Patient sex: M
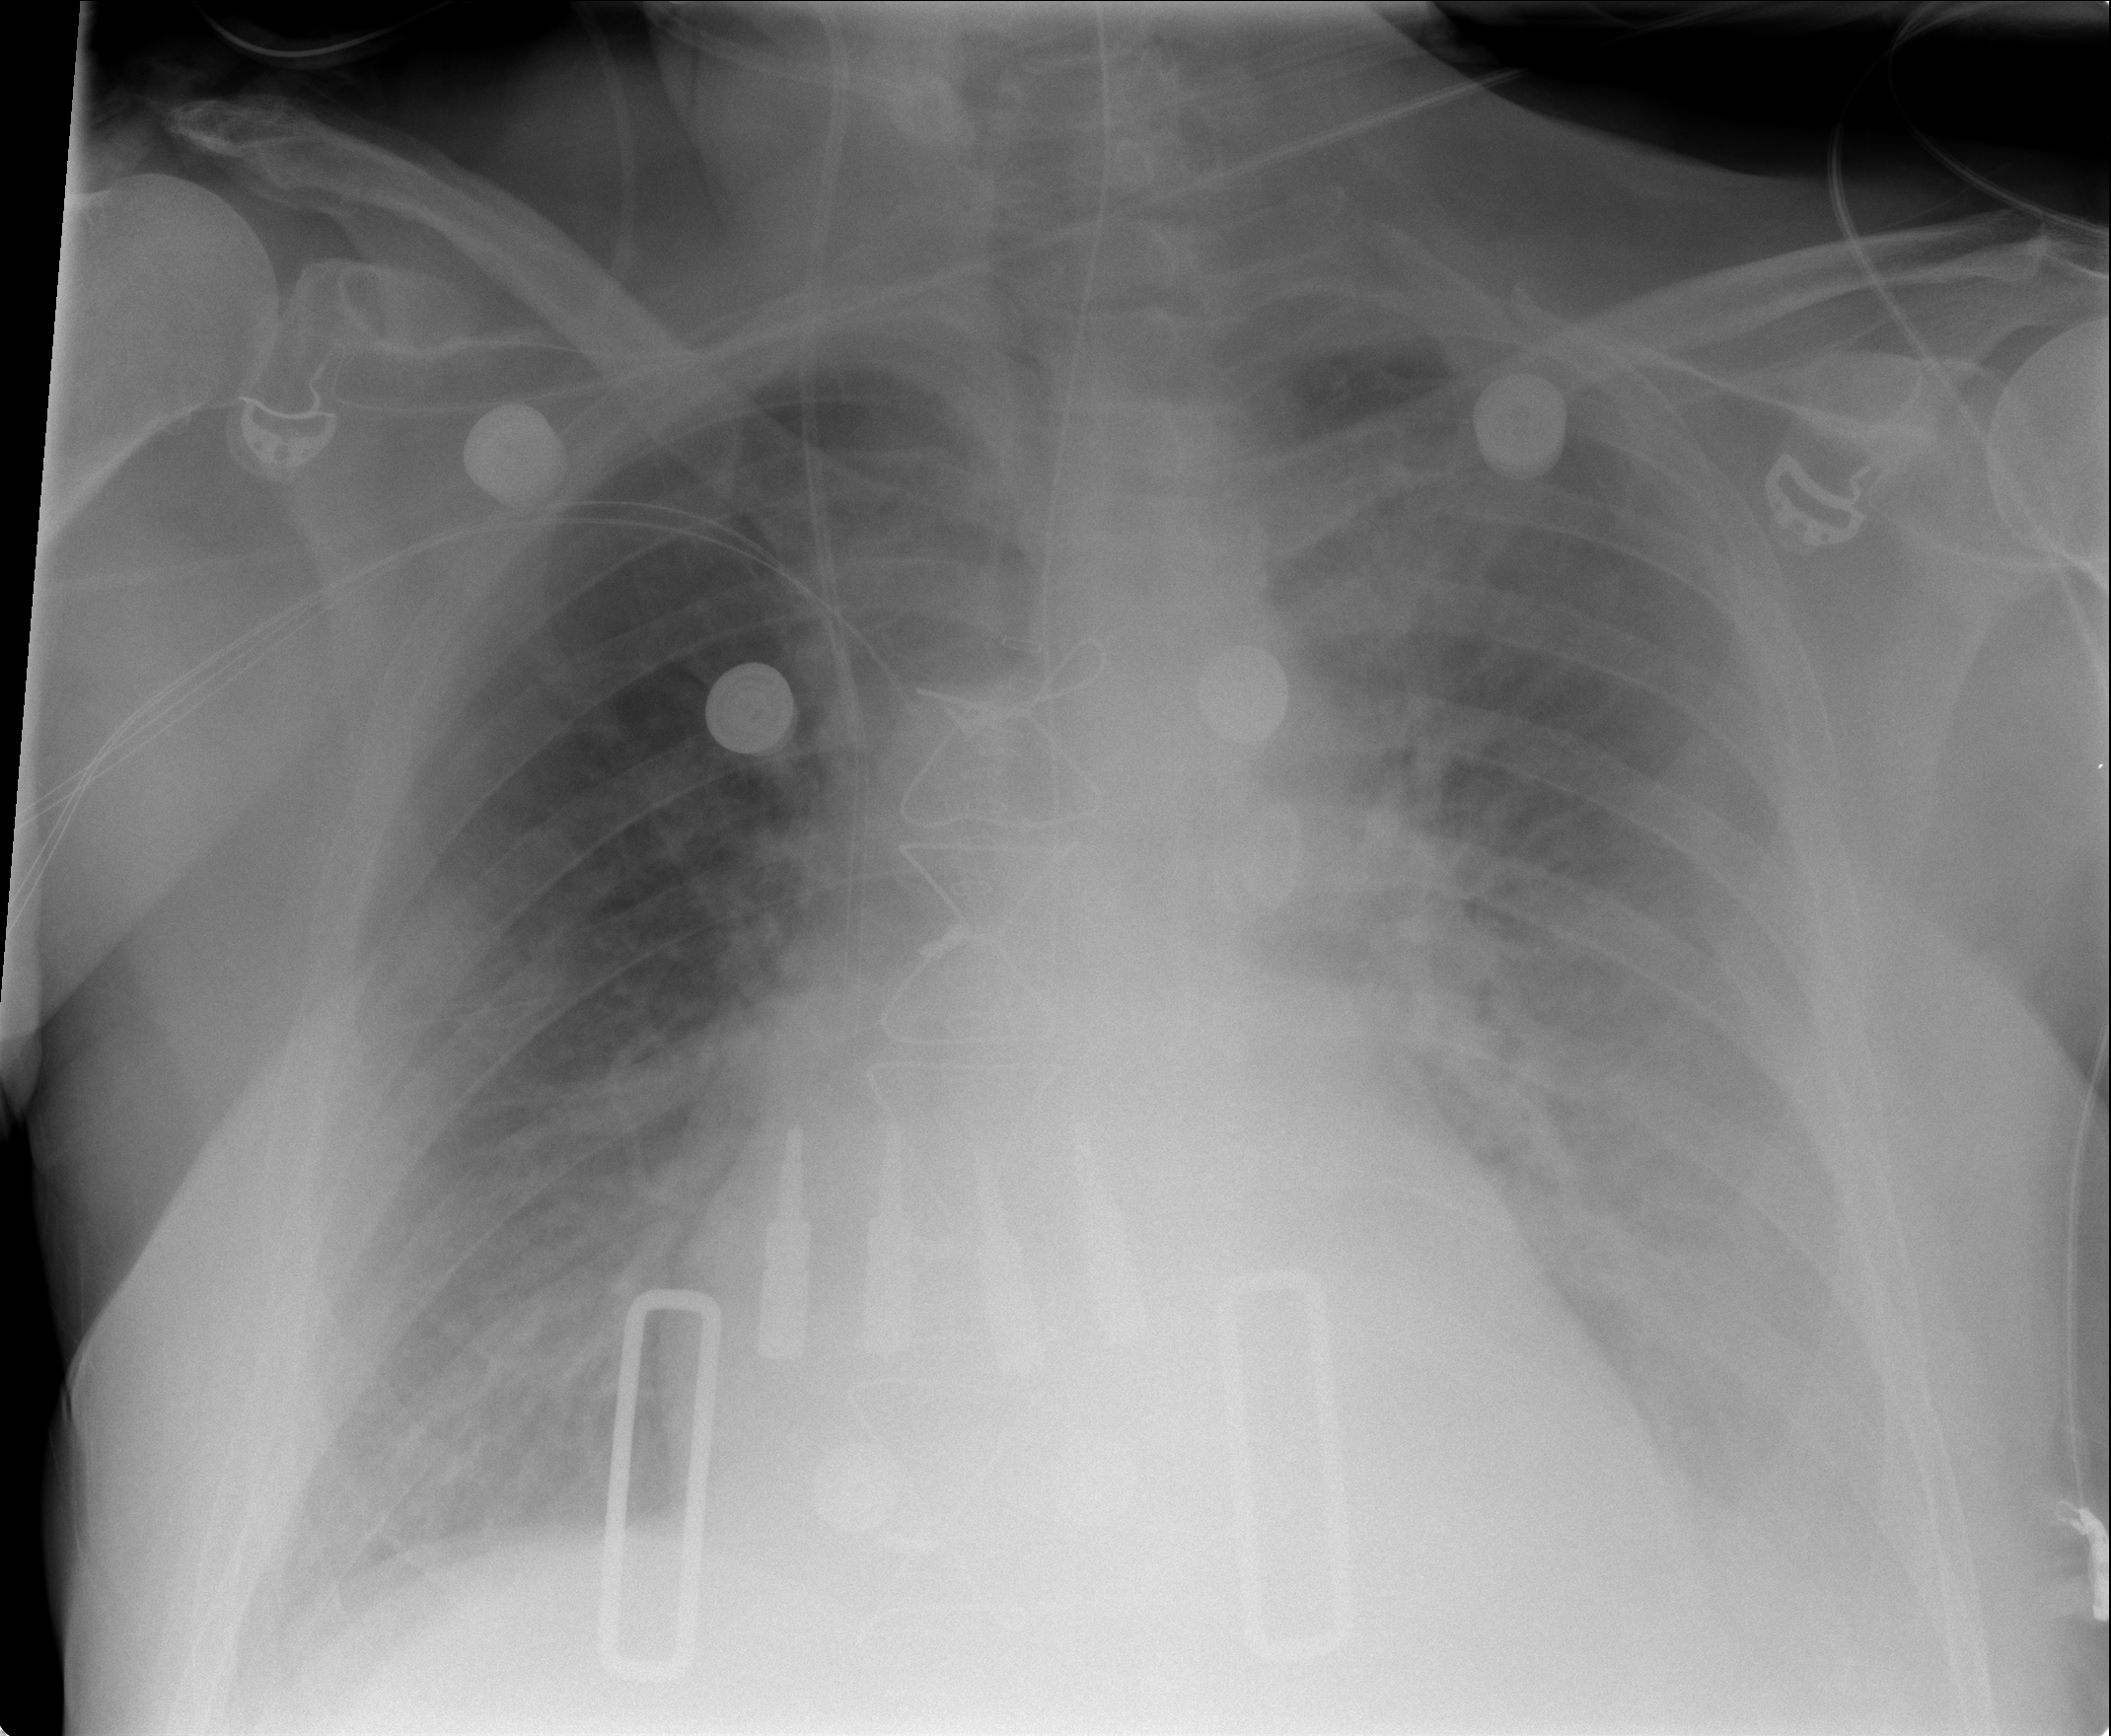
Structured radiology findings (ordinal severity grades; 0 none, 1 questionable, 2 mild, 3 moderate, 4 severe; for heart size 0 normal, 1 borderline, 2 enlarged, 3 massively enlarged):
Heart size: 2
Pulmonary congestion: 3
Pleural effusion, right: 2
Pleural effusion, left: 3
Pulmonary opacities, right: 2
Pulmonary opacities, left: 2
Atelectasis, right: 2
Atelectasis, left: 2